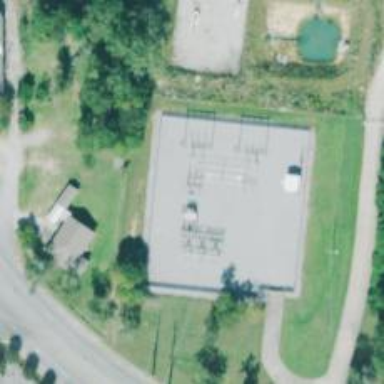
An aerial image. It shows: Switch used for power control.